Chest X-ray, AP view. Patient: 21 years old, sex F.
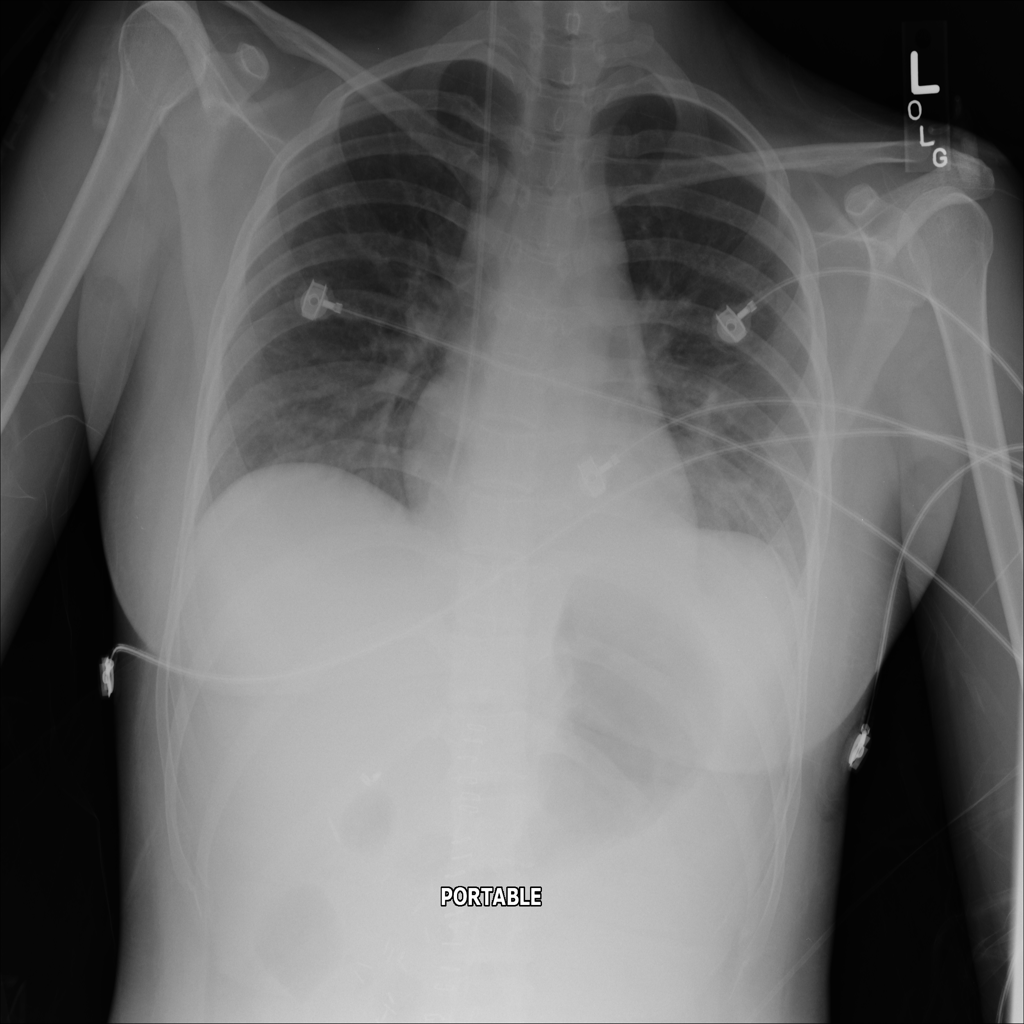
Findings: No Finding